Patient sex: M
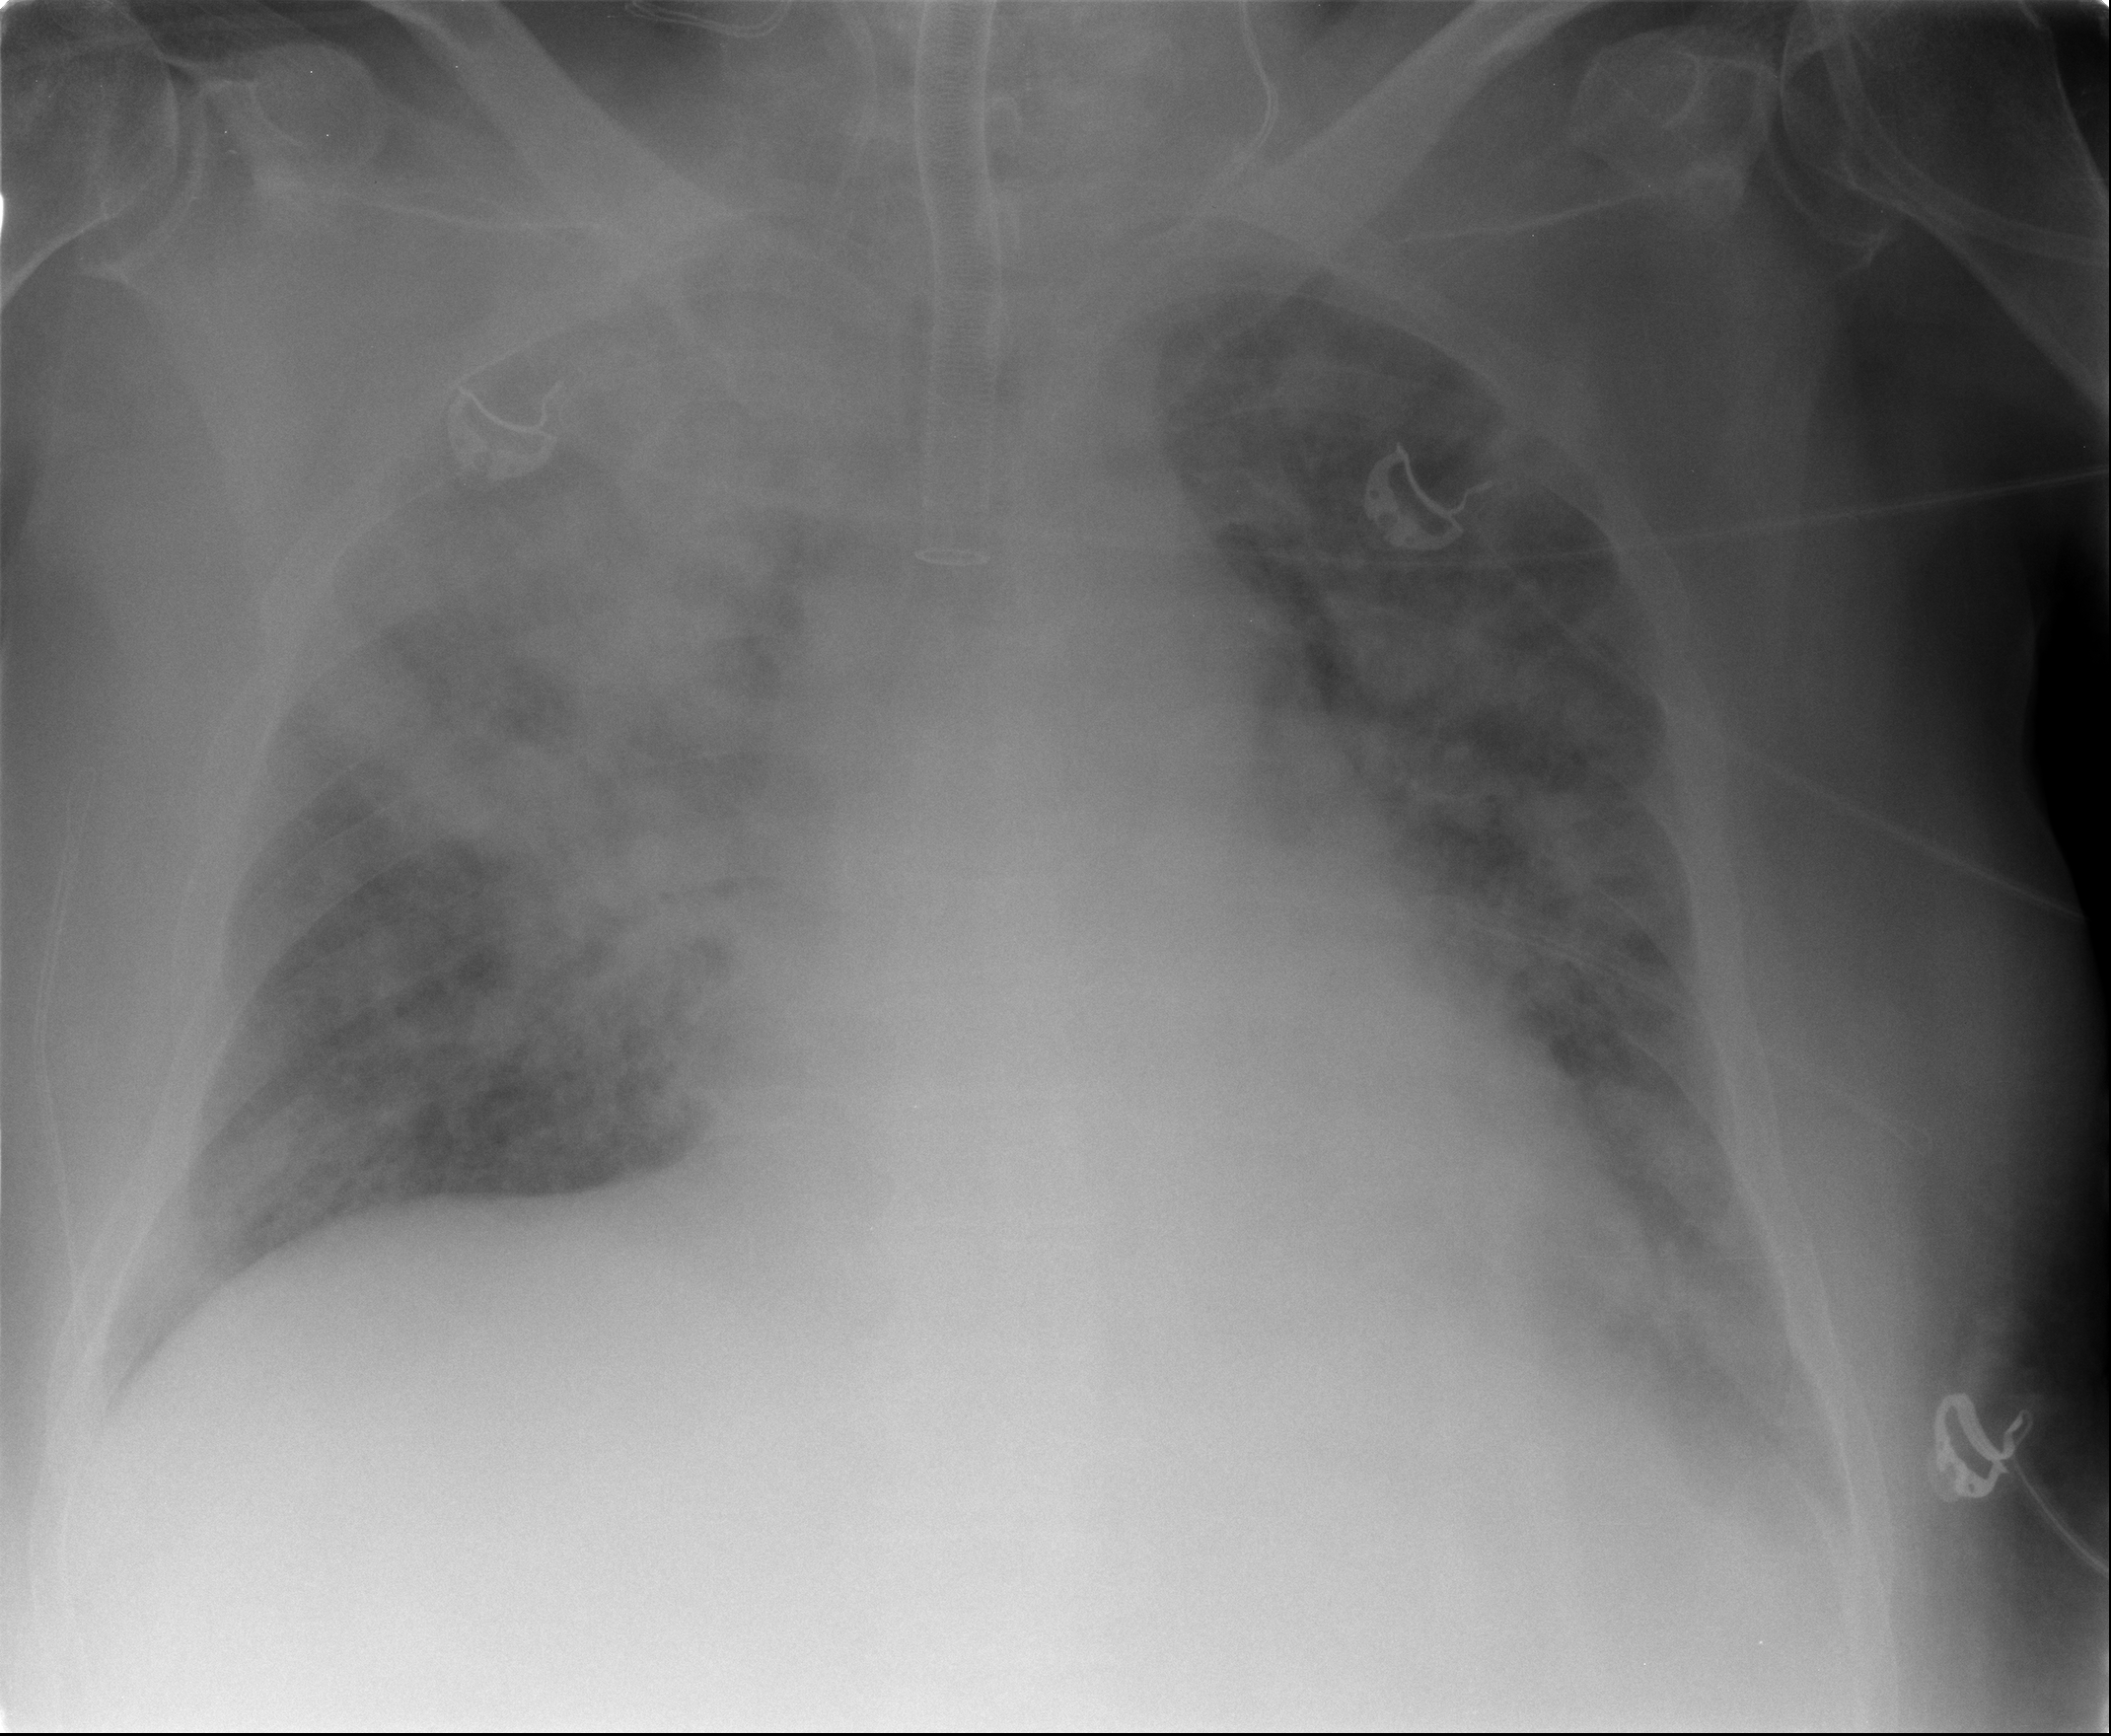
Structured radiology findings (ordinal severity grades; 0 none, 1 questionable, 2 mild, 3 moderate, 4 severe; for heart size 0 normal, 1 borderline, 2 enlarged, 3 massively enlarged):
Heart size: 1
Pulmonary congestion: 3
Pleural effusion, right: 0
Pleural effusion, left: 2
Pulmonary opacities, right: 3
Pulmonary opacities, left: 2
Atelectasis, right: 2
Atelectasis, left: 2